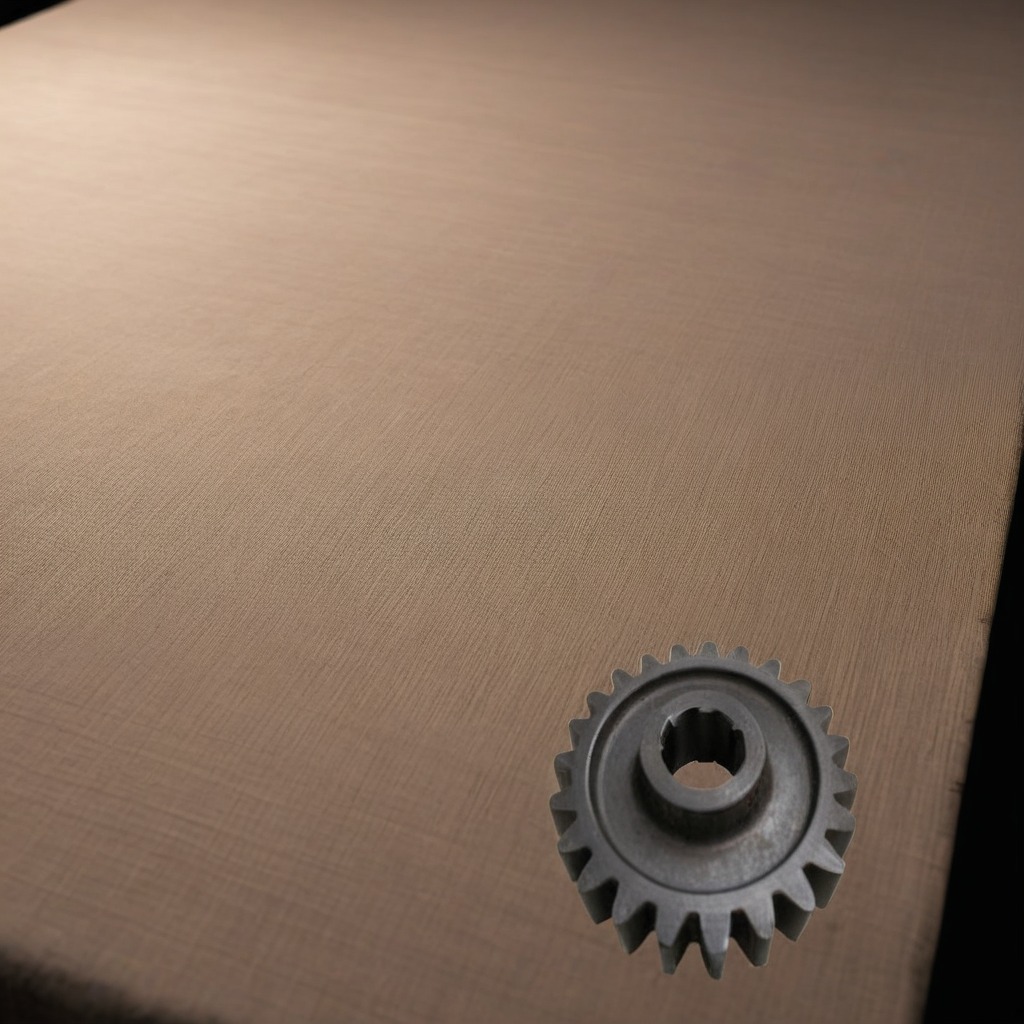
A steel gear with teeth is lying on the wooden table.